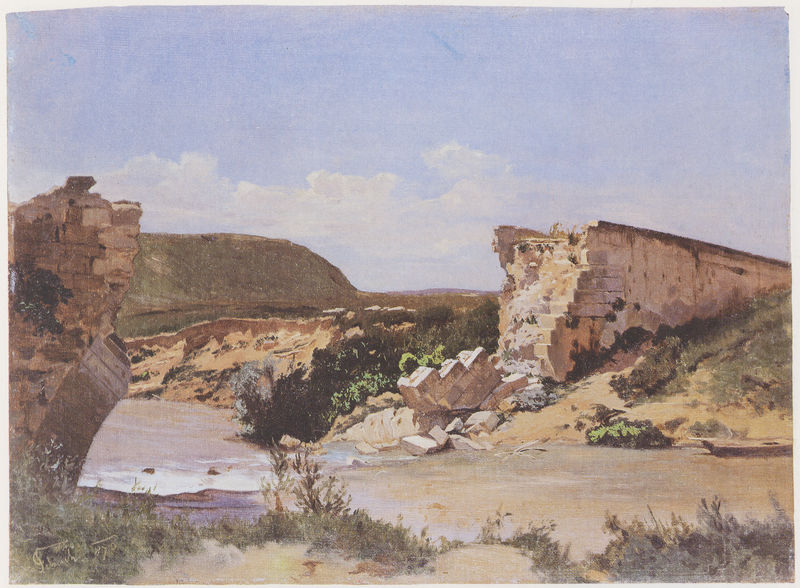
Titel: Brückenruine an einem Flußlauf (Landschaft mit Brückenruinen)
Künstler: Carl Schuch
Standort: Hannover
Institution: Niedersächsisches Landesmuseum
Schlagwörter: berg, blau, felsen, gemälde, gestein, himmel, wasser, weiß, wolken, aquarell, fluss, grün, landschaft, ocker, sand, ufer, braun, frankreich, grau, hell, holz, licht, pastell, schwarz, strasse, gras, rasen, weg, wiese, wolke, beige, malerei, alt, rahmen, samt, stein, steine, signatur, öl, bach, ebene, erde, feld, felder, ferne, gräser, horizont, hügel, natur, brücke, busch, büsche, gebüsch, sonne, sträucher, wege, pflanzen, tal, boot, kahn, gischt, klar, schiff, sommer, welle, bogen, italien, süden, reisig, trocken, warm, berge, dürre, gebirge, hang, mauer, ziegel, dunst, lila, violett, schlucht, rand, rundbogen, schutt, böschung, strömung, treibholz, trümmer, zerstörung, bögen, ruine, übergang, kiesel, wandern, flussbett, flusslandschaft, staub, ruinen, kaputt, ziegelsteine, sturz, unkraut, griechenland, flusstal, zerstört, büschel, aquädukt, graß, verfallen, bewuchs, wlken, asser, bruch, steinbruch, gebrochen, wadi, einsturz, tafelberg, wuchs, ufergras, gräßer, bogenansatz, rest, eingestürzt, kampagna, brückenrest, abgestürzt, brückenfragment, büsche3, eingebrochen, gewässerw, grpb, ruie, trockental, ßsen, 1870